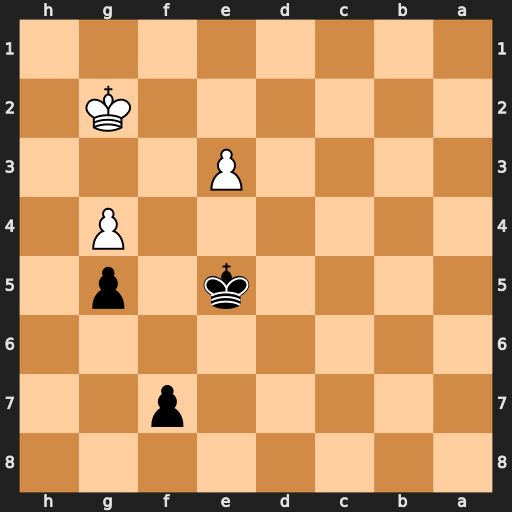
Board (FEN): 8/5p2/8/4k1p1/6P1/4P3/6K1/8
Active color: b
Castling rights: -
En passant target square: -
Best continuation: Ke4 Kf2 Kd3